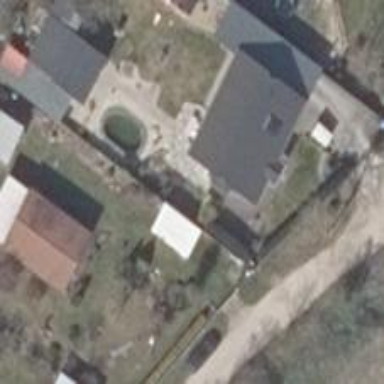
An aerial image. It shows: Simple and straightforward house.